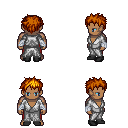
a pixel art fantasy rpg character, male body template, human, dark skin, white robe, red pants, dark blonde bedhead hairstyle, white cloth bandages, black shoes, four views (front, back, left, right), 2x2 character sprite sheet, small pixel art, hard edges, no anti-aliasing